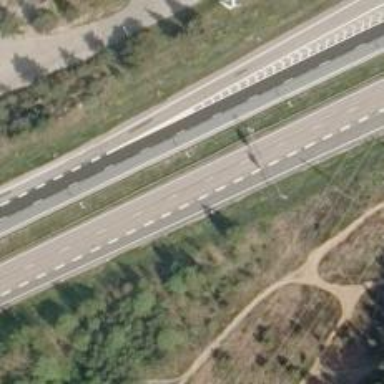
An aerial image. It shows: Motorway junction.